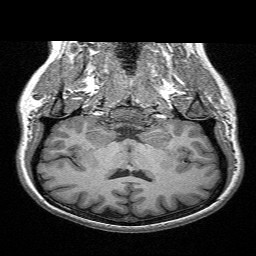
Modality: T1w
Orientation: sagittal
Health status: ill
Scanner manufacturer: siemens
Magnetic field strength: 3 T
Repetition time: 2.3 s
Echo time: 0.00298 s